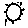
Label: sun